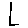
Label: square